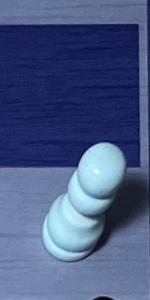
Label: Pawn_White